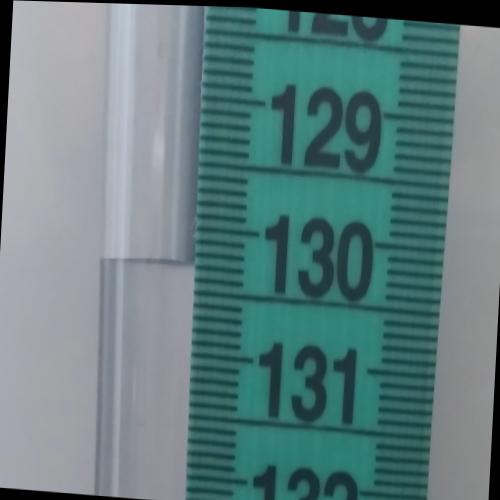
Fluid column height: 130.3 cm